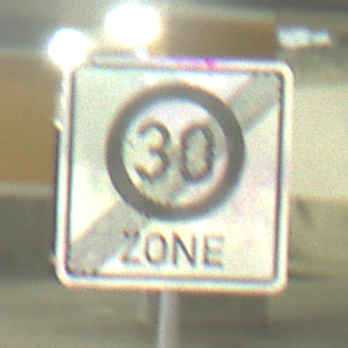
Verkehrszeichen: EndeZone30
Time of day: NotSpecified
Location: Indoor (Special)
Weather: NotSpecified
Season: NotSpecified
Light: Artificial